Question: I'm not sure if it's possible to use CSS only here, but I'm hoping it is. I have a chat box like this:

I'd like for the scrollbar to always start at the bottom if there is any vertical overflow, without involving any animations.
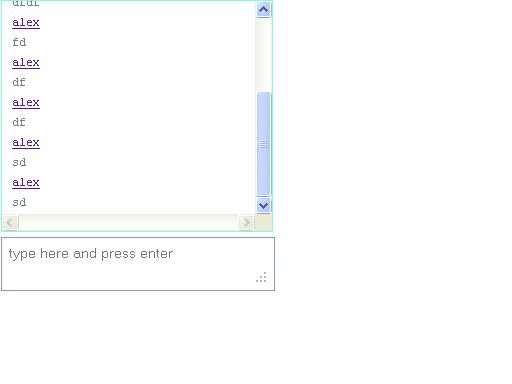
Answer: You need JavaScript. 'objDiv.scrollTop = objDiv.scrollHeight'
Unless the content is in an iframe. In which case you could make the url of the iframe "page.php#bottom" and add '<div id="bottom"></div>'